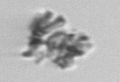
Label: detritus